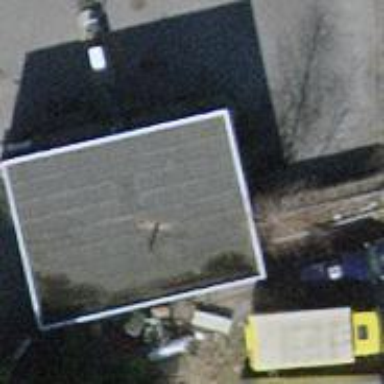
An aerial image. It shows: Car wash facility.